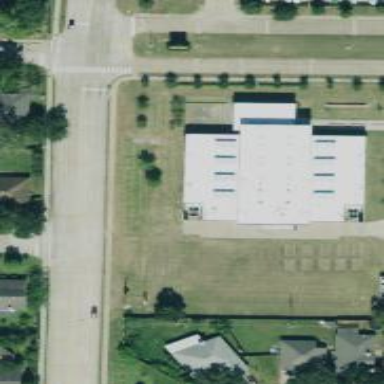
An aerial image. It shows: School building.